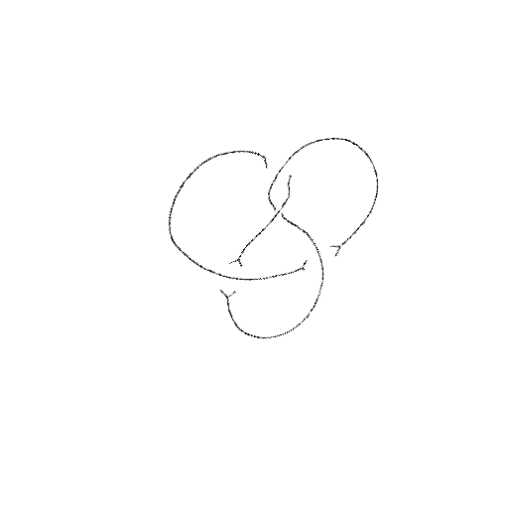
Crossing number: 4